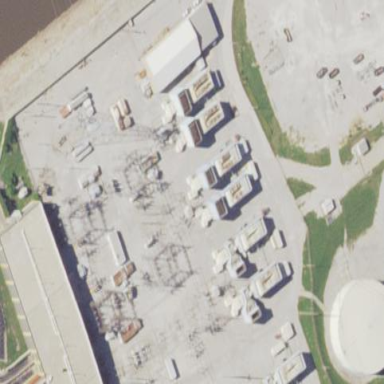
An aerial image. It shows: Industrial area with power plant.